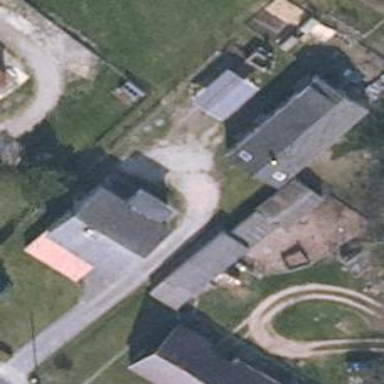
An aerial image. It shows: Gray building with roof.